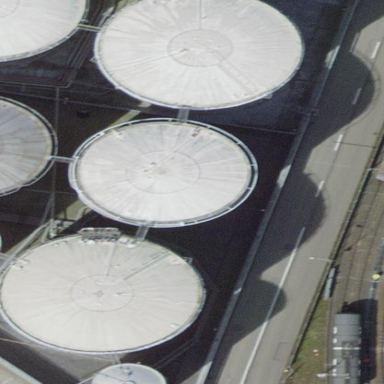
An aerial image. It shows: Storage tank building.